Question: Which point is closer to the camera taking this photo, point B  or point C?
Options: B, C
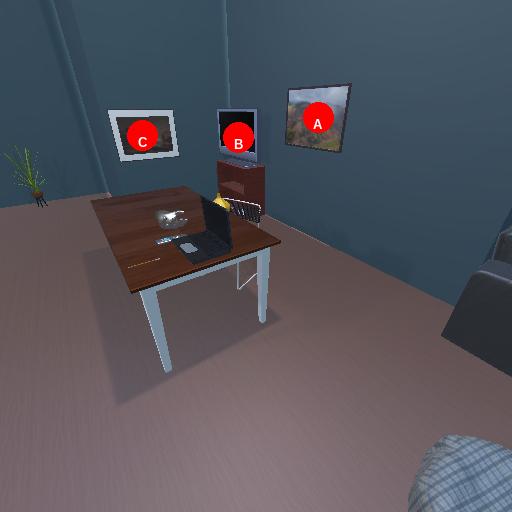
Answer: B